Interaction volume radius: 10 \u00c5
Interaction volume height: 40 \u00c5
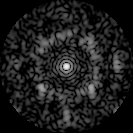
Disorder parameter: 0.6507